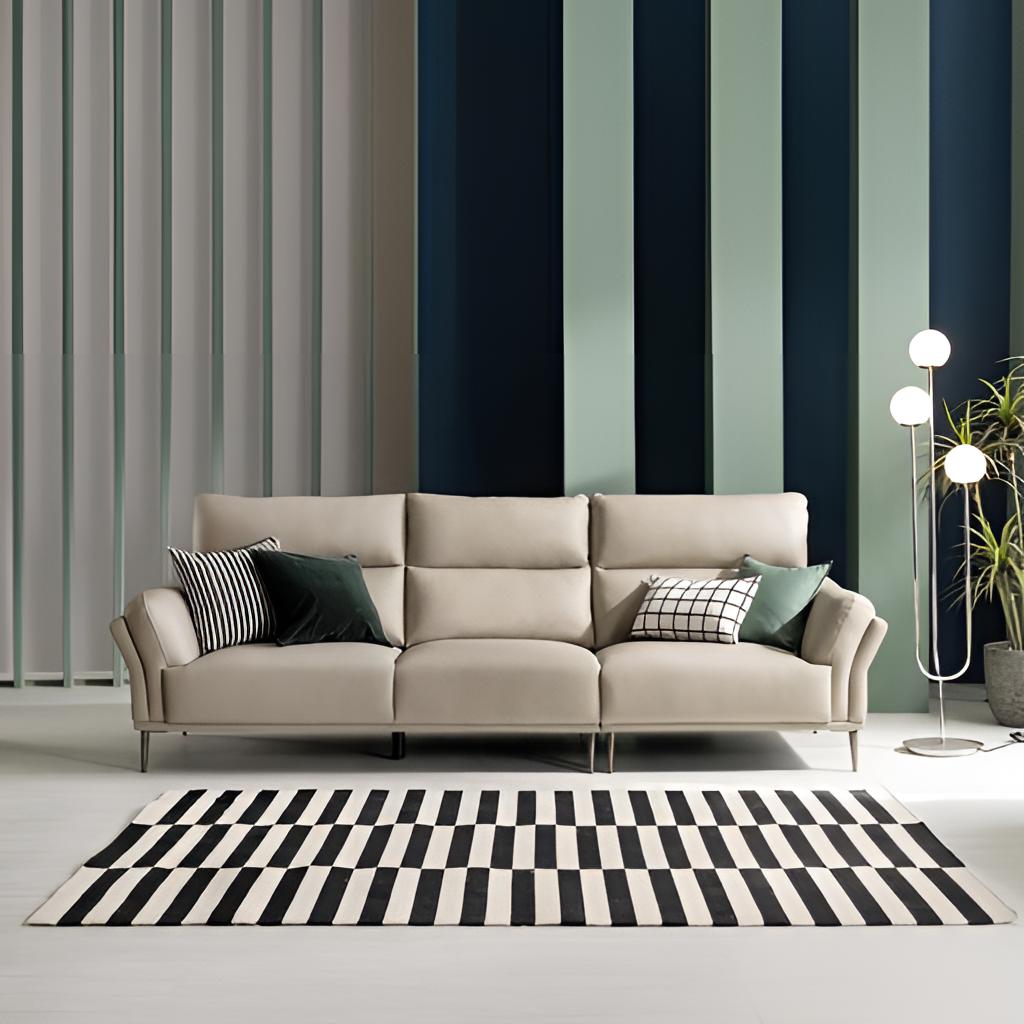
leather sofa, living room, wood flooring, with plank pattern, green and navy paint wallpaper, with vertical two tone pattern, contemporary